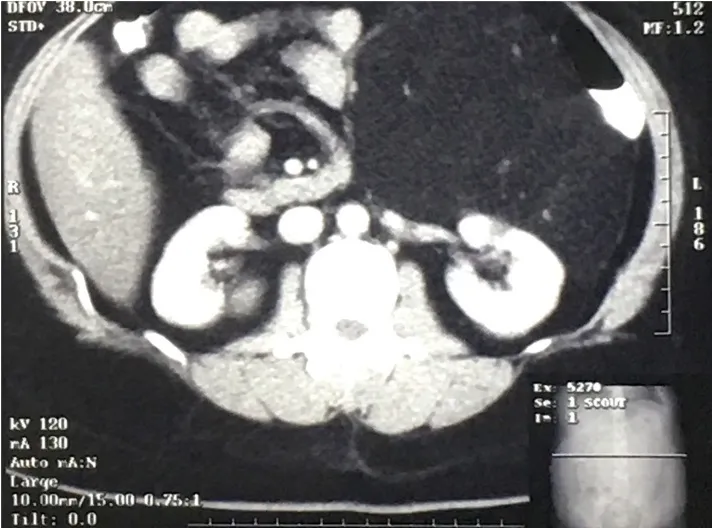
XXX.
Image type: radiology (ct)